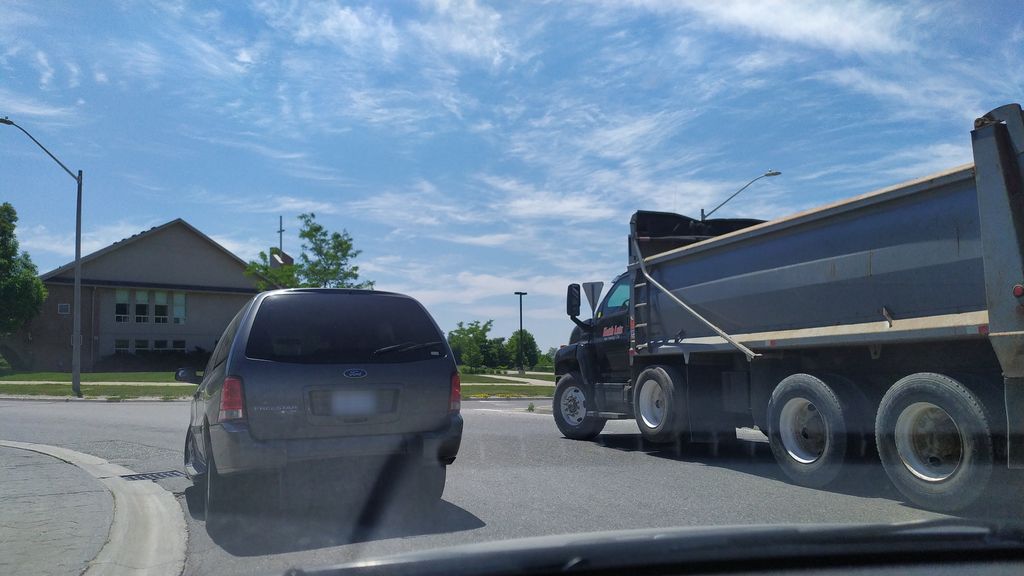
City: kitchener-waterloo